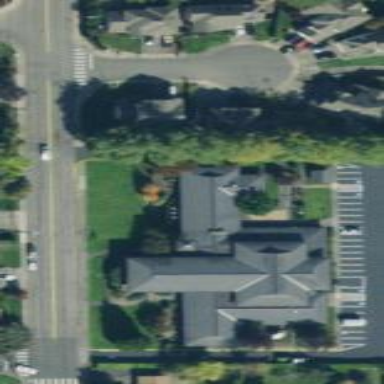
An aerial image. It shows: Beautiful church building.